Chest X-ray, PA view. Patient: 63 years old, sex F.
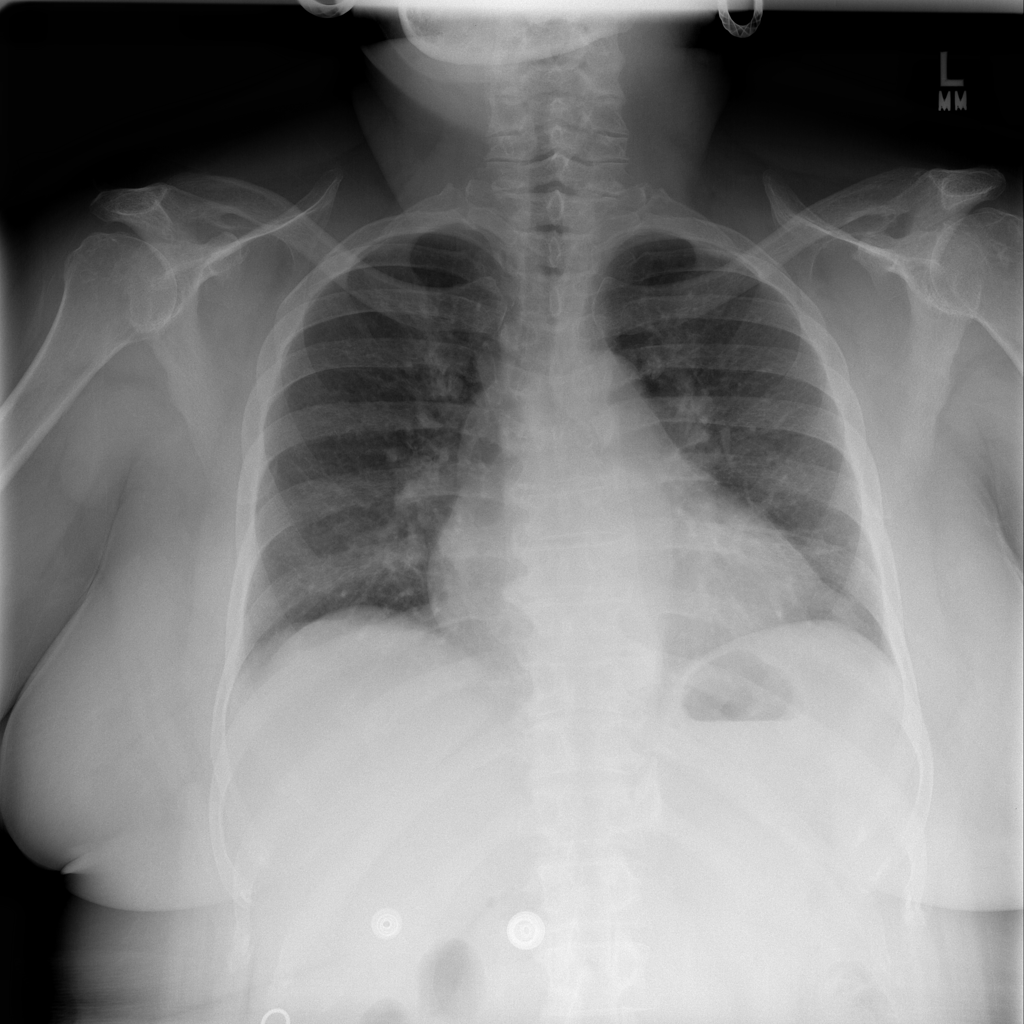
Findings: No Finding